Question: I'm trying to put a physics body to a line.
For some reason the physics body ends up materializing on the lower left corner.
How can I control the position of a physics body? I was under the impression that once I had attached the body into a shape, it would automatically take its shape.
Here's the code:
'''
var distance = calculateDistance(wayPoints[wayPoints.count-1], point2: wayPoints[wayPoints.count-2])
var linePhysicsBody = SKPhysicsBody(rectangleOfSize: CGSize(width: distance, height: 1.0))
linePhysicsBody.categoryBitMask = PhysicsCategory.Line
linePhysicsBody.contactTestBitMask = PhysicsCategory.Ball
linePhysicsBody.collisionBitMask = PhysicsCategory.Ball
linePhysicsBody.dynamic = false
linePhysicsBody.usesPreciseCollisionDetection = true
lineNode.removeFromParent()
lineNode = SKShapeNode()
lineNode.physicsBody = linePhysicsBody
lineNode.name = "drawingLine"
lineNode.path = pathToDraw
lineNode.lineWidth = 5.0
lineNode.strokeColor = UIColor.redColor()
lineNode.glowWidth = 1.0
self.addChild(lineNode)
'''

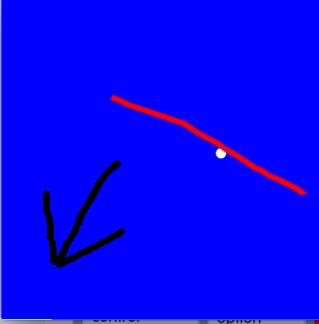
Answer: You have not positioned your line node. That means per default is't on point(0,0).
As LearnCocos2D mentioned in his comment. You are drawing then a path relative to your line node position. That does not influence your physicsBody. This is still positioned at (0,0)